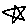
Label: star